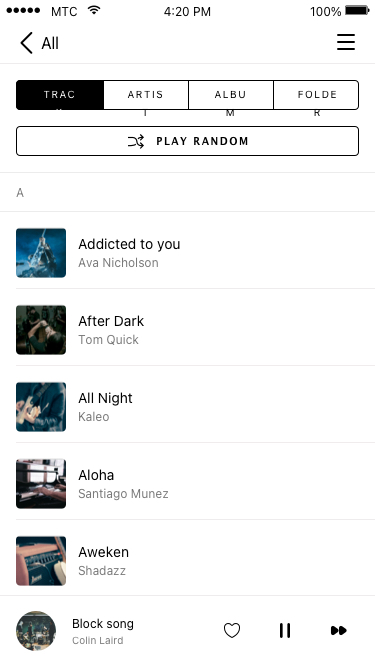
Text in this UI design:
Play random